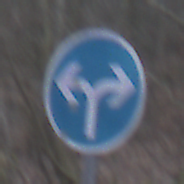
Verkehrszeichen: VorgeschriebeneFahrtrichtungRechtsOderLinks
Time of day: MorningAfternoon
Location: Outdoor (Nature)
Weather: Overcast
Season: Winter
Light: Natural